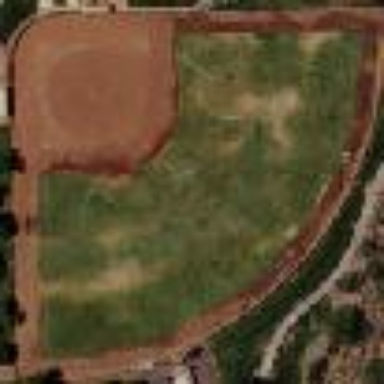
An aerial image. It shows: Baseball pitch for leisure and sports activities.